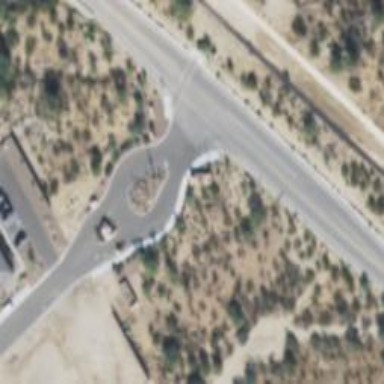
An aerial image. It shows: Unmarked crossing on the road.